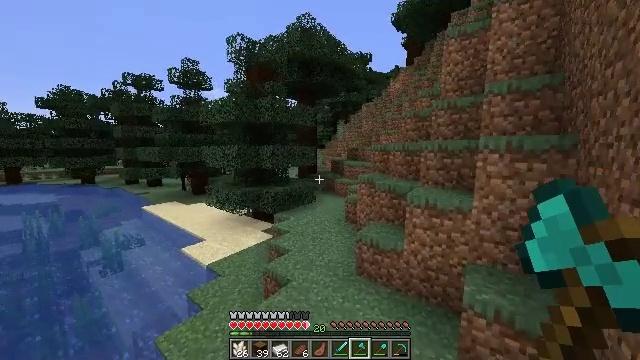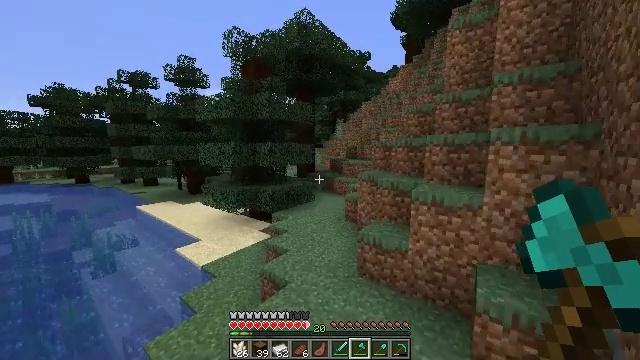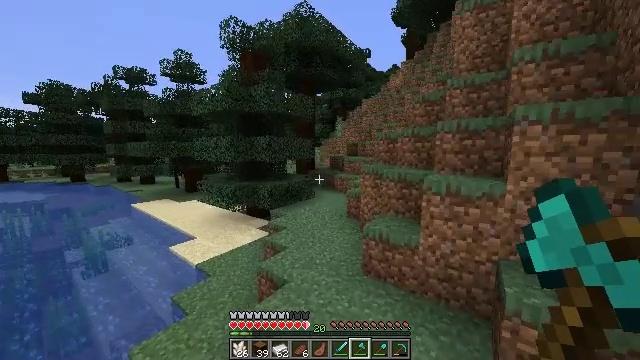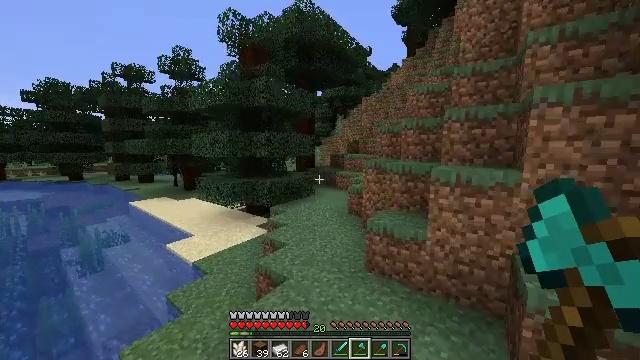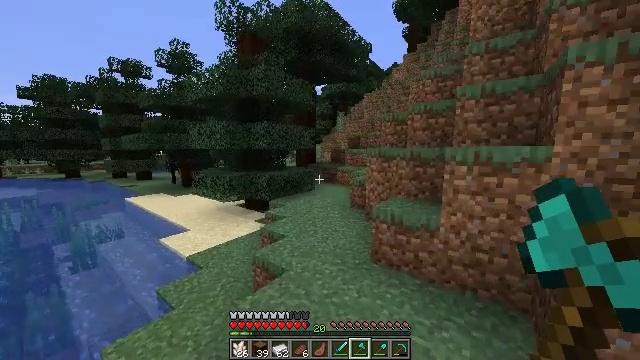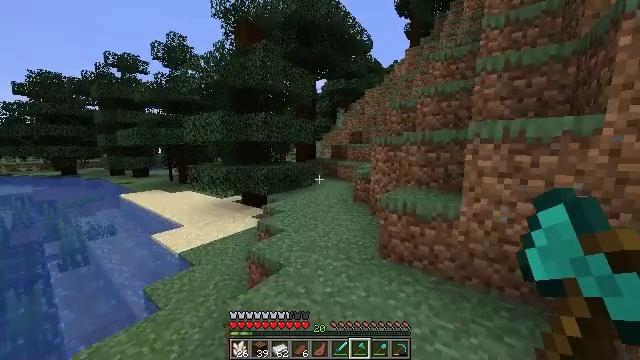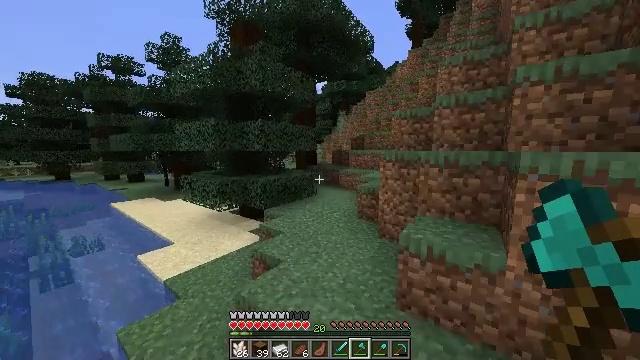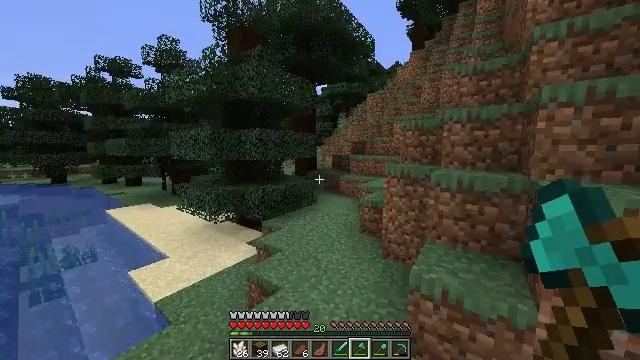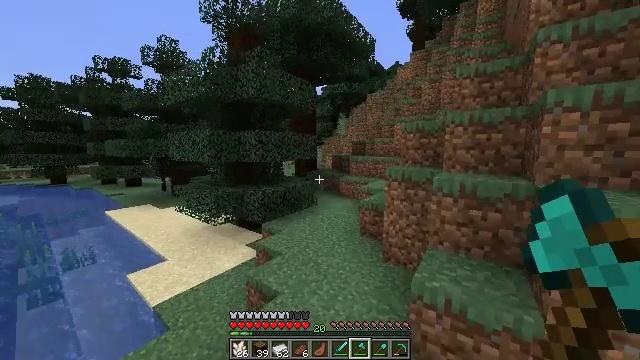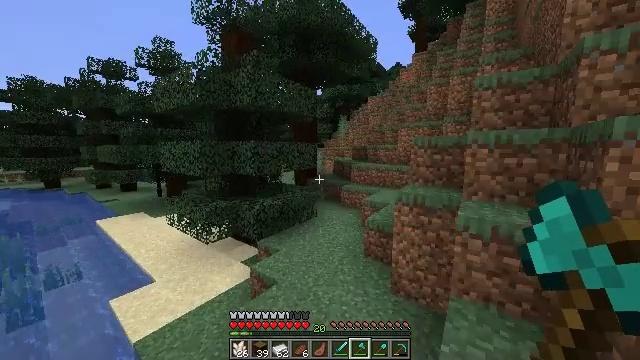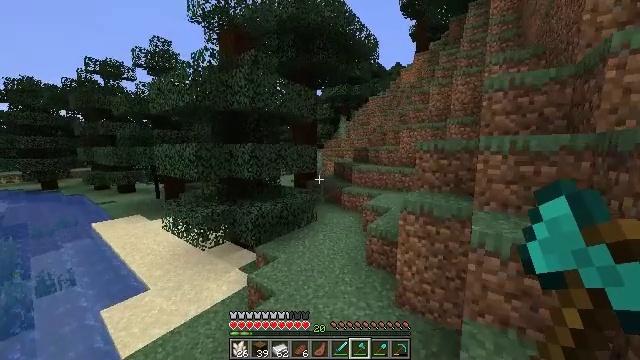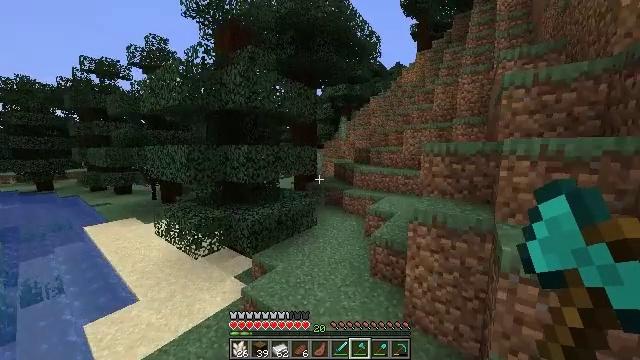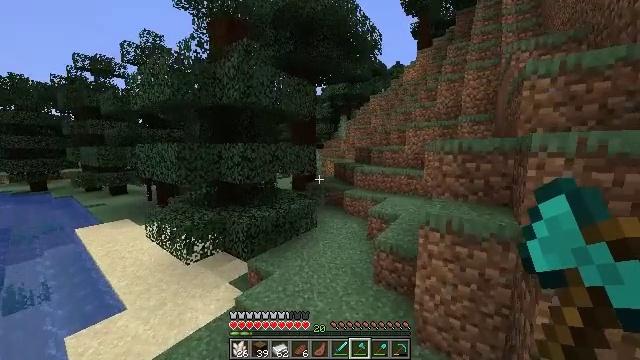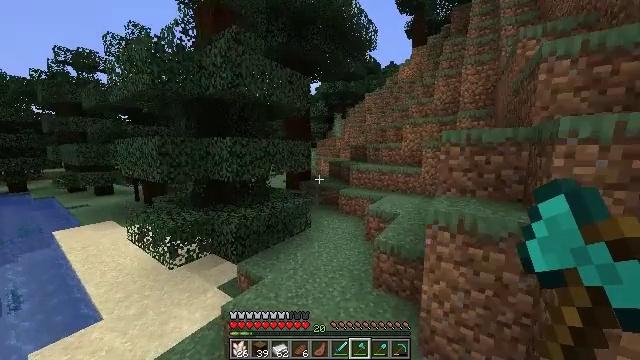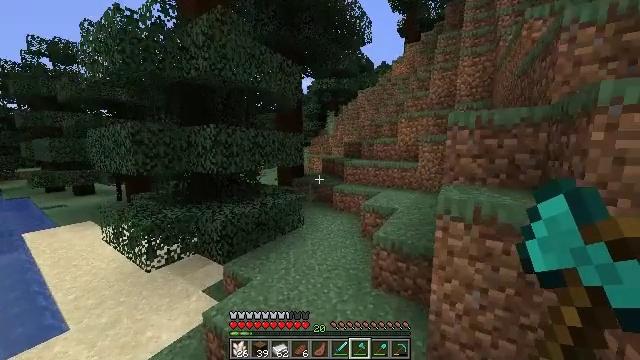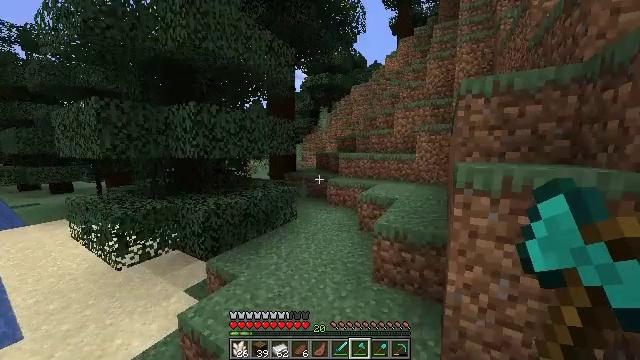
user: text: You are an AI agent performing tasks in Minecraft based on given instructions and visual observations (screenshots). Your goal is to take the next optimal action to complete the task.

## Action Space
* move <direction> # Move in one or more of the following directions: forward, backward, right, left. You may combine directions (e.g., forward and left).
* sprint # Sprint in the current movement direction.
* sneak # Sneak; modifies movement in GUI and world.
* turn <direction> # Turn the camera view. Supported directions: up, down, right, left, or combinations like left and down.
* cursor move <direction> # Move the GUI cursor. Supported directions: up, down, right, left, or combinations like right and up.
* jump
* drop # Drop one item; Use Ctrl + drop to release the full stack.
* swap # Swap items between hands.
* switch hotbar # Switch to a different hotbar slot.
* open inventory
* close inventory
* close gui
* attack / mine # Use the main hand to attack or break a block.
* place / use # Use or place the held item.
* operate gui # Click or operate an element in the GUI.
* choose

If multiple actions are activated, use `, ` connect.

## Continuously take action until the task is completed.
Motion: motion action
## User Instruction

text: Gather sugar cane for crafting.
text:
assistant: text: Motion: move forward, jump
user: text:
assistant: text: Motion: move forward, sprint, jump
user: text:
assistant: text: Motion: move forward, sprint, jump
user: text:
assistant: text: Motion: move forward, sprint, jump
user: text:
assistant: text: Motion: move forward, sprint, jump
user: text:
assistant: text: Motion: move forward, sprint, jump
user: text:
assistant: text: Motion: move forward, jump
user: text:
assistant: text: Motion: move forward, jump
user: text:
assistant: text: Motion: move forward, jump
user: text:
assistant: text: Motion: move forward, jump
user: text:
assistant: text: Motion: move forward, jump
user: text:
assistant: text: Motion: move forward, jump
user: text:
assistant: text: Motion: move forward, sprint, turn right, jump
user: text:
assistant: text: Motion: move forward, sprint, turn right, jump
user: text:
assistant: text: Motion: move forward, sprint, turn right, jump
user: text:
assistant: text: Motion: move forward, sprint, turn right, jump
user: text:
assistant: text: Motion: move forward, sprint, turn right, jump
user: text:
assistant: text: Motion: move forward, turn right, jump
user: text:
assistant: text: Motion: move forward, jump
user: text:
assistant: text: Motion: move forward, jump
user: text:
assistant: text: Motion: move forward, jump
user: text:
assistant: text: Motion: move forward, jump
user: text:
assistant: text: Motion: move forward, sprint, jump
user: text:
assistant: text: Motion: move forward, sprint, jump
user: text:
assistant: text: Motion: move forward, sprint, jump
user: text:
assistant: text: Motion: move forward, sprint, jump
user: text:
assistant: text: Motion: move forward, sprint, turn left, jump
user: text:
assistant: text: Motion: move forward, jump
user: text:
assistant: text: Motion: move forward, jump
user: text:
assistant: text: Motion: move forward, jump